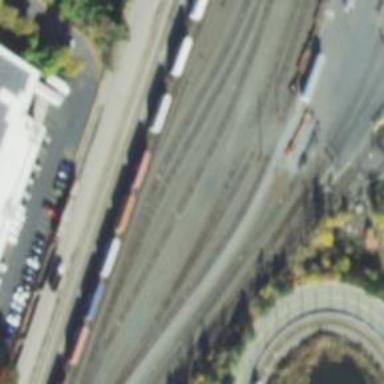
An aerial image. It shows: Railway yard.